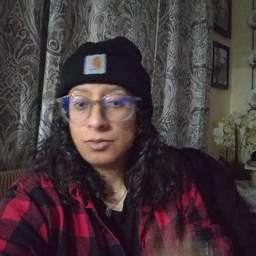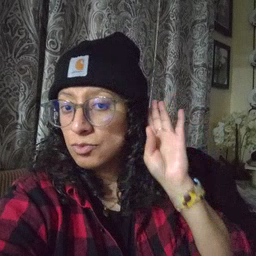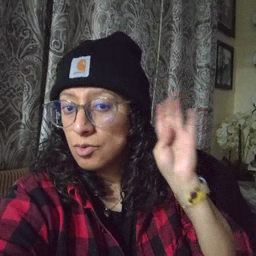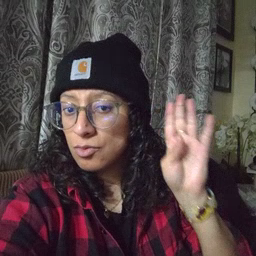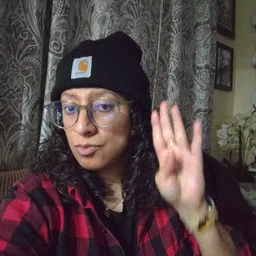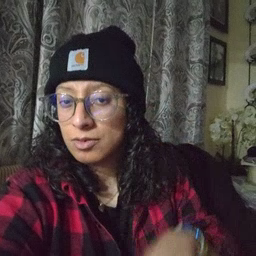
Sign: dog